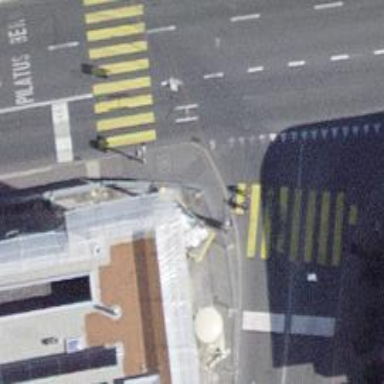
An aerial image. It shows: Kerb barrier.